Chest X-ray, AP view. Patient: 64 years old, sex M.
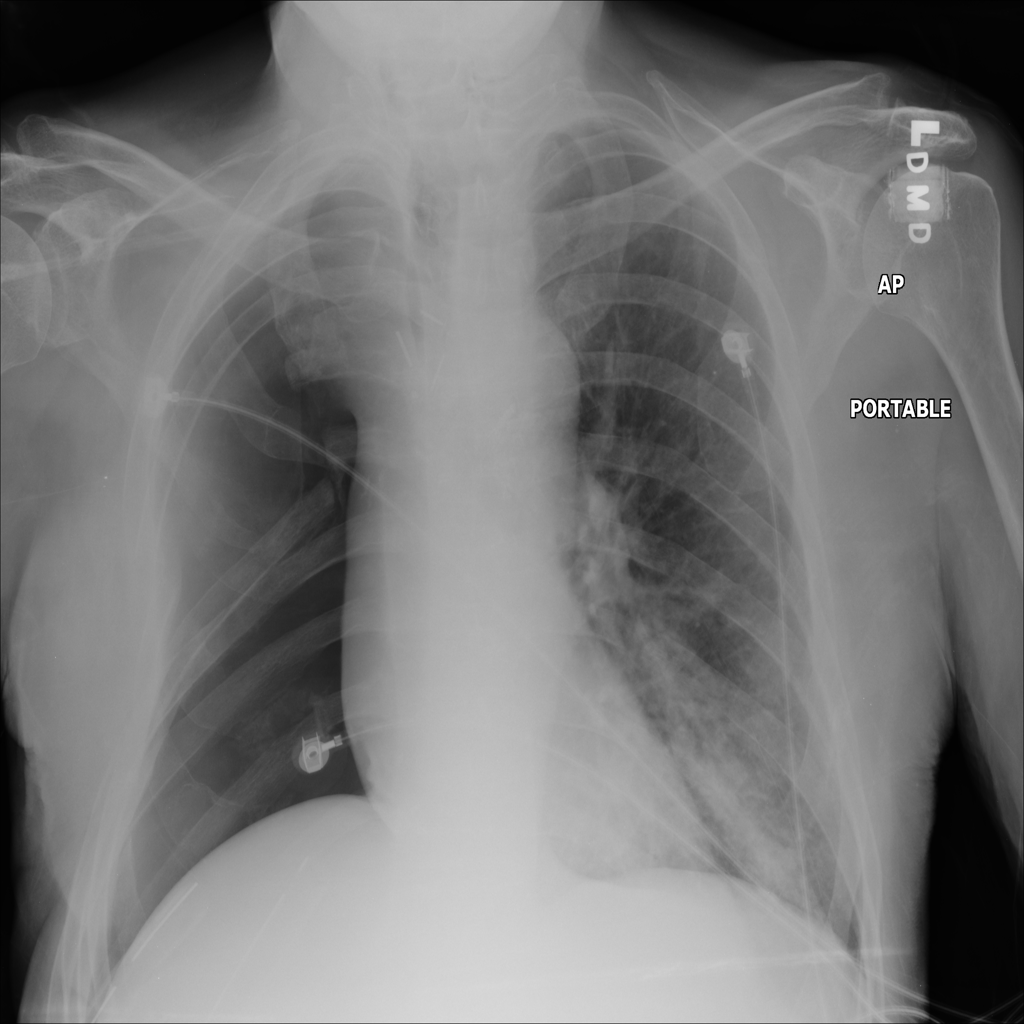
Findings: Infiltration, Pneumonia